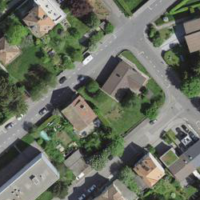
EUNIS habitat code: 54
Species observed at this site:
Plantago media
Ajuga reptans
Trifolium pratense
Cerastium tomentosum